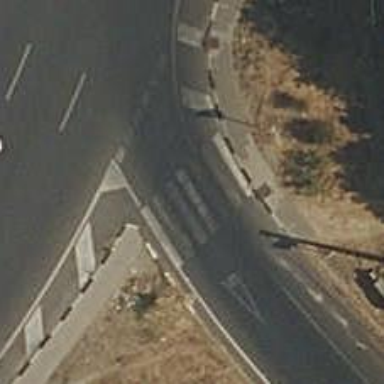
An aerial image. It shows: Zebra crossing with uncontrolled access and raised kerb.